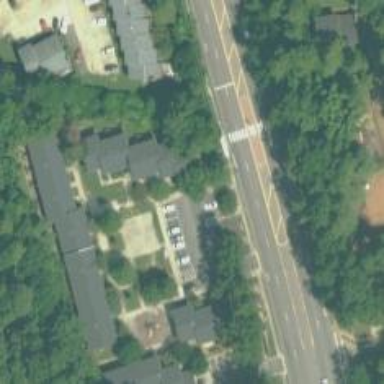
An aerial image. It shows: Marked footway crossing with asphalt surface and pedestrian island.